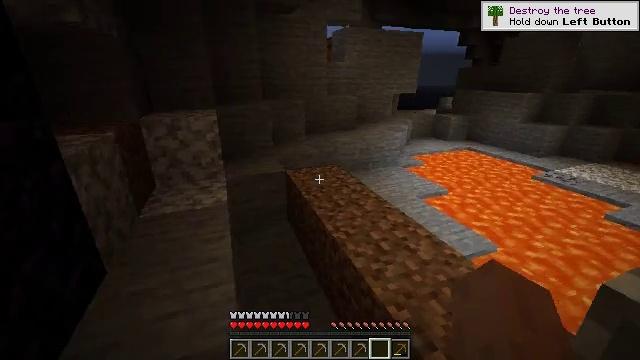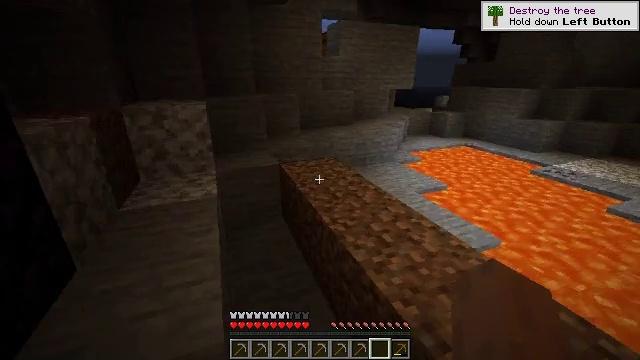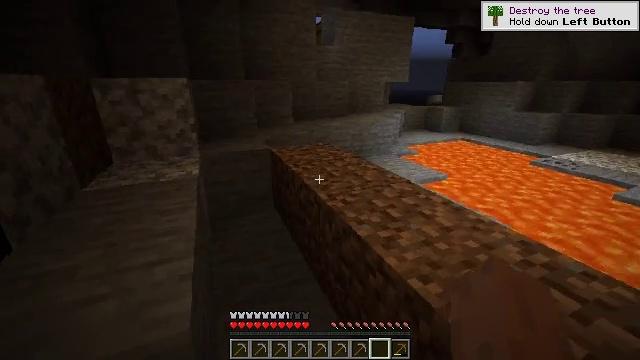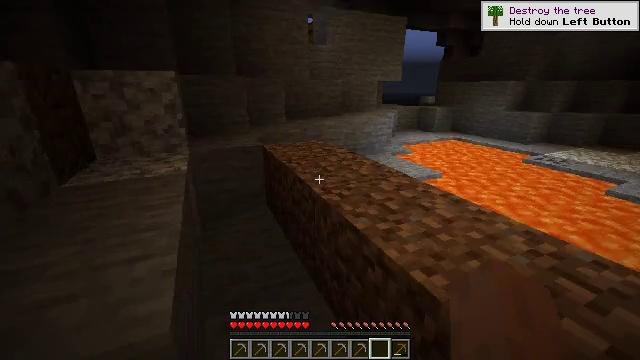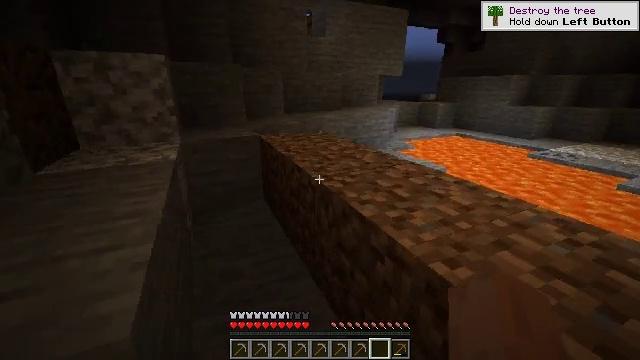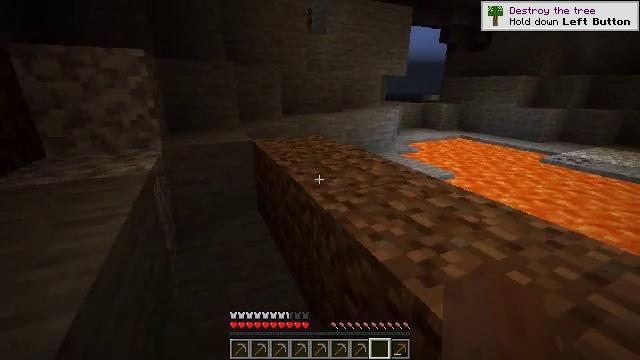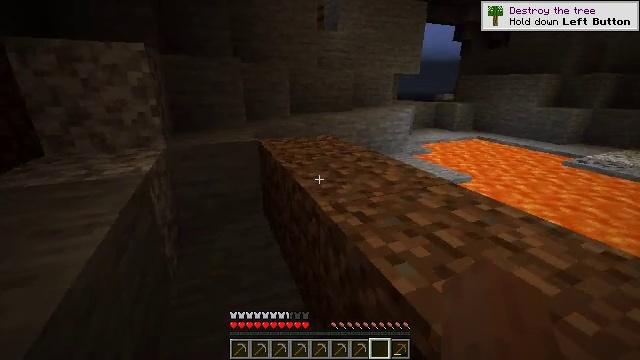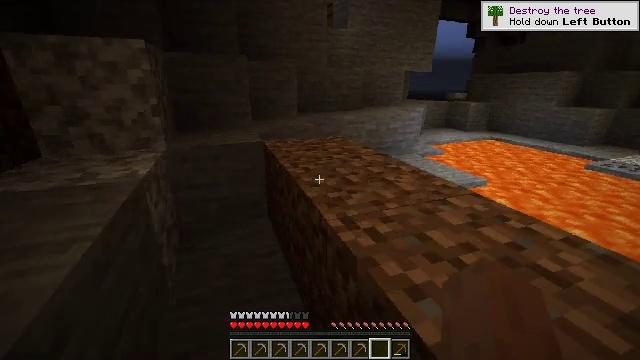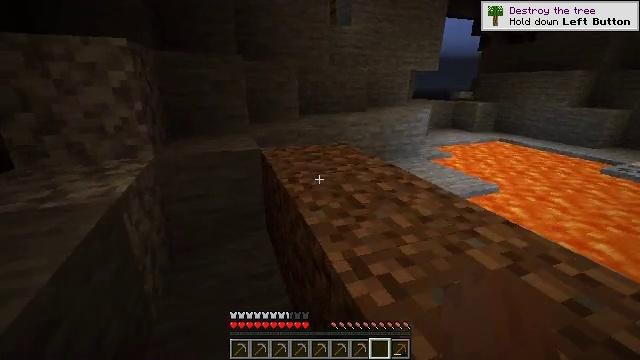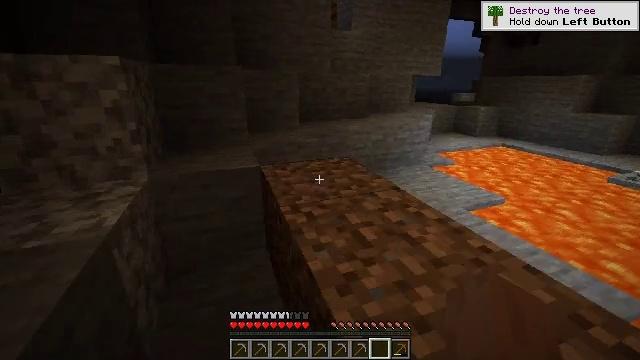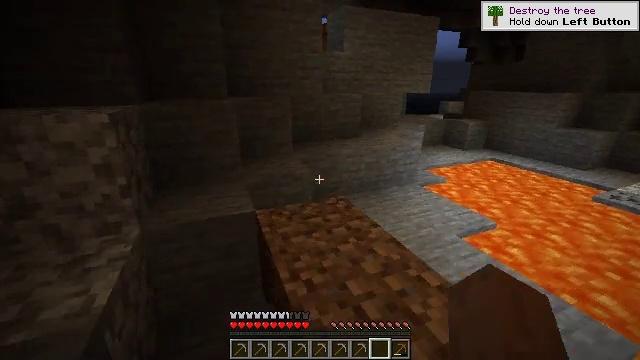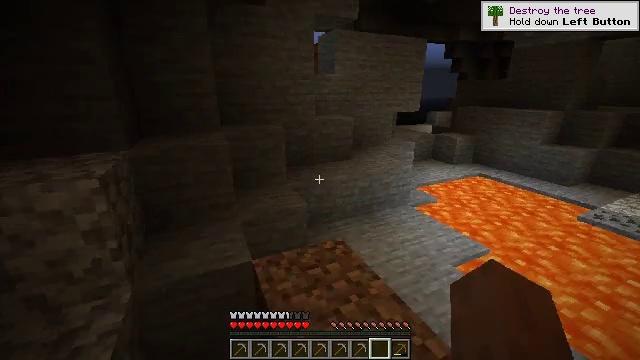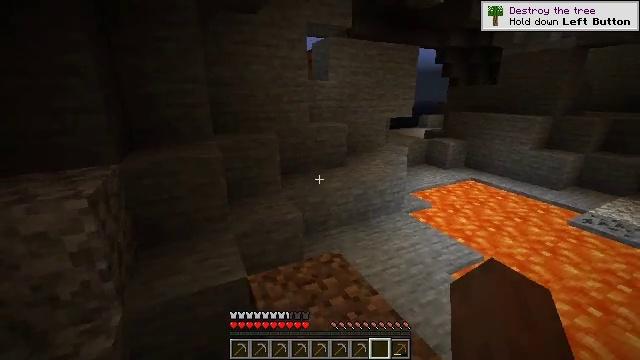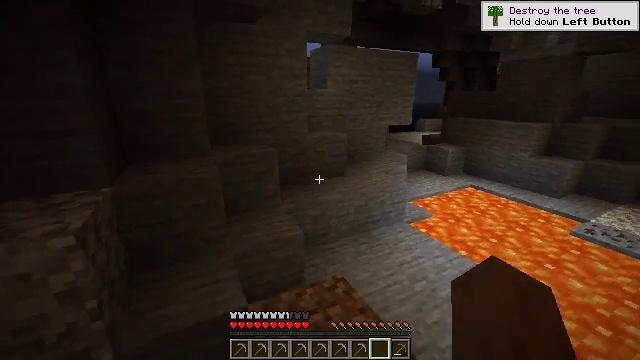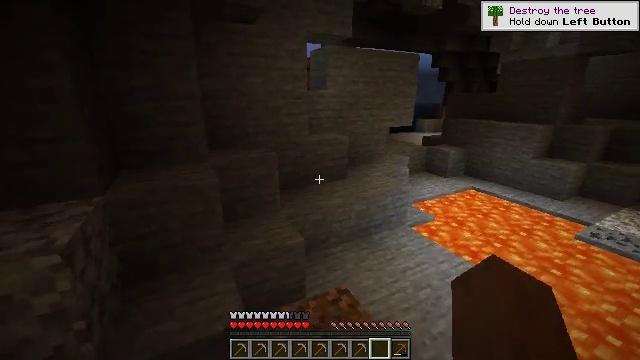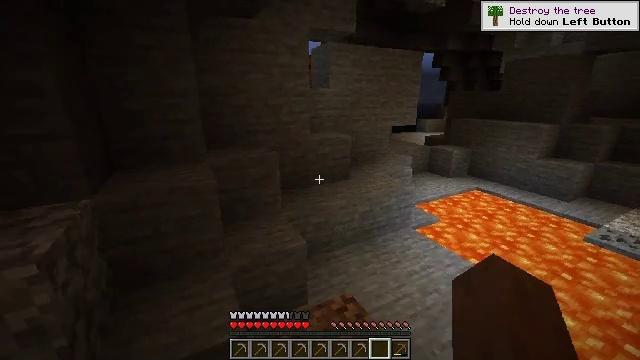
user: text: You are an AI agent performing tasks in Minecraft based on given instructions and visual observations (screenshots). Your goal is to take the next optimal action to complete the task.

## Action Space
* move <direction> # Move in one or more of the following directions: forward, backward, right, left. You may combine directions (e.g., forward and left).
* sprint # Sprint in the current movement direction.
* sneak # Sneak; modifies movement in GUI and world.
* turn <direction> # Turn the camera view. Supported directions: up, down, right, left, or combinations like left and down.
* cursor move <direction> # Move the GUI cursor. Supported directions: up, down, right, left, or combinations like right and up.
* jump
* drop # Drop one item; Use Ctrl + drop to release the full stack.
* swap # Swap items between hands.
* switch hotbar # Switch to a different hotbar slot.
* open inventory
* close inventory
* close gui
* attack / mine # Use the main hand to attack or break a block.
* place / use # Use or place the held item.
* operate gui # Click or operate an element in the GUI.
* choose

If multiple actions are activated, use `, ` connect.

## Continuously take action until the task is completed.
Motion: motion action
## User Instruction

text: Create a golden helmet in the crafting table.
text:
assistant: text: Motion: move forward, turn right
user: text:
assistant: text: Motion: move forward, turn right
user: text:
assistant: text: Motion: move forward, turn right
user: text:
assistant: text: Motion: move forward
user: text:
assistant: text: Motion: move forward
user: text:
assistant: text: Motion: move forward, turn left
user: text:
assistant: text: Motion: move forward, turn left
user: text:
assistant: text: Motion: move forward
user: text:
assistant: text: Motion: move forward, jump
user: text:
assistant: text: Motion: move forward, turn right, jump
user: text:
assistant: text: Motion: move forward, turn right, jump
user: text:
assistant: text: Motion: move forward, turn right, jump
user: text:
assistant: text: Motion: move forward
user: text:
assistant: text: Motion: move forward
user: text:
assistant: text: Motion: move forward
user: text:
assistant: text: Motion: move forward
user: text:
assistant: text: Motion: move forward
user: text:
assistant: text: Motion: move forward, turn right
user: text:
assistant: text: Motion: move forward, turn right
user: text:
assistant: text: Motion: move forward, turn right
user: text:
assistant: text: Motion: move forward, turn right
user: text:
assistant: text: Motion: move forward, turn right
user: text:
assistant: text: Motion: move forward, turn right
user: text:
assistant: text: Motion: move forward
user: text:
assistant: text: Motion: move forward
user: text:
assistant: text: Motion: move forward
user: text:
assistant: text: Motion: move forward
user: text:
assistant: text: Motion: move forward, turn left
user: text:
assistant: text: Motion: move forward, turn left
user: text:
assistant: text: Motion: move forward, turn left